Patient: sex F, age 43
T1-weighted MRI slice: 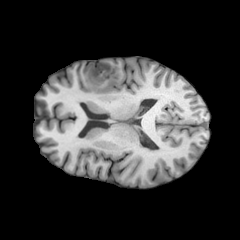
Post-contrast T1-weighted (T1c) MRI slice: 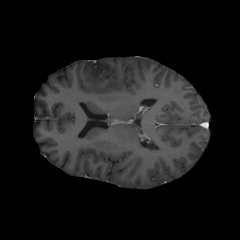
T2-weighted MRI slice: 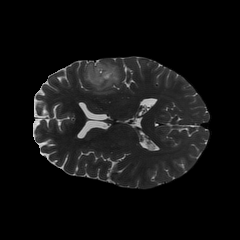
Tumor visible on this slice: yes
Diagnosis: Oligodendroglioma, IDH-mutant, 1p/19q-codeleted
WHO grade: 2